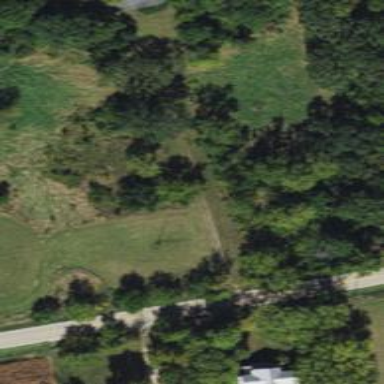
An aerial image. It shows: Driveway.